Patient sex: M
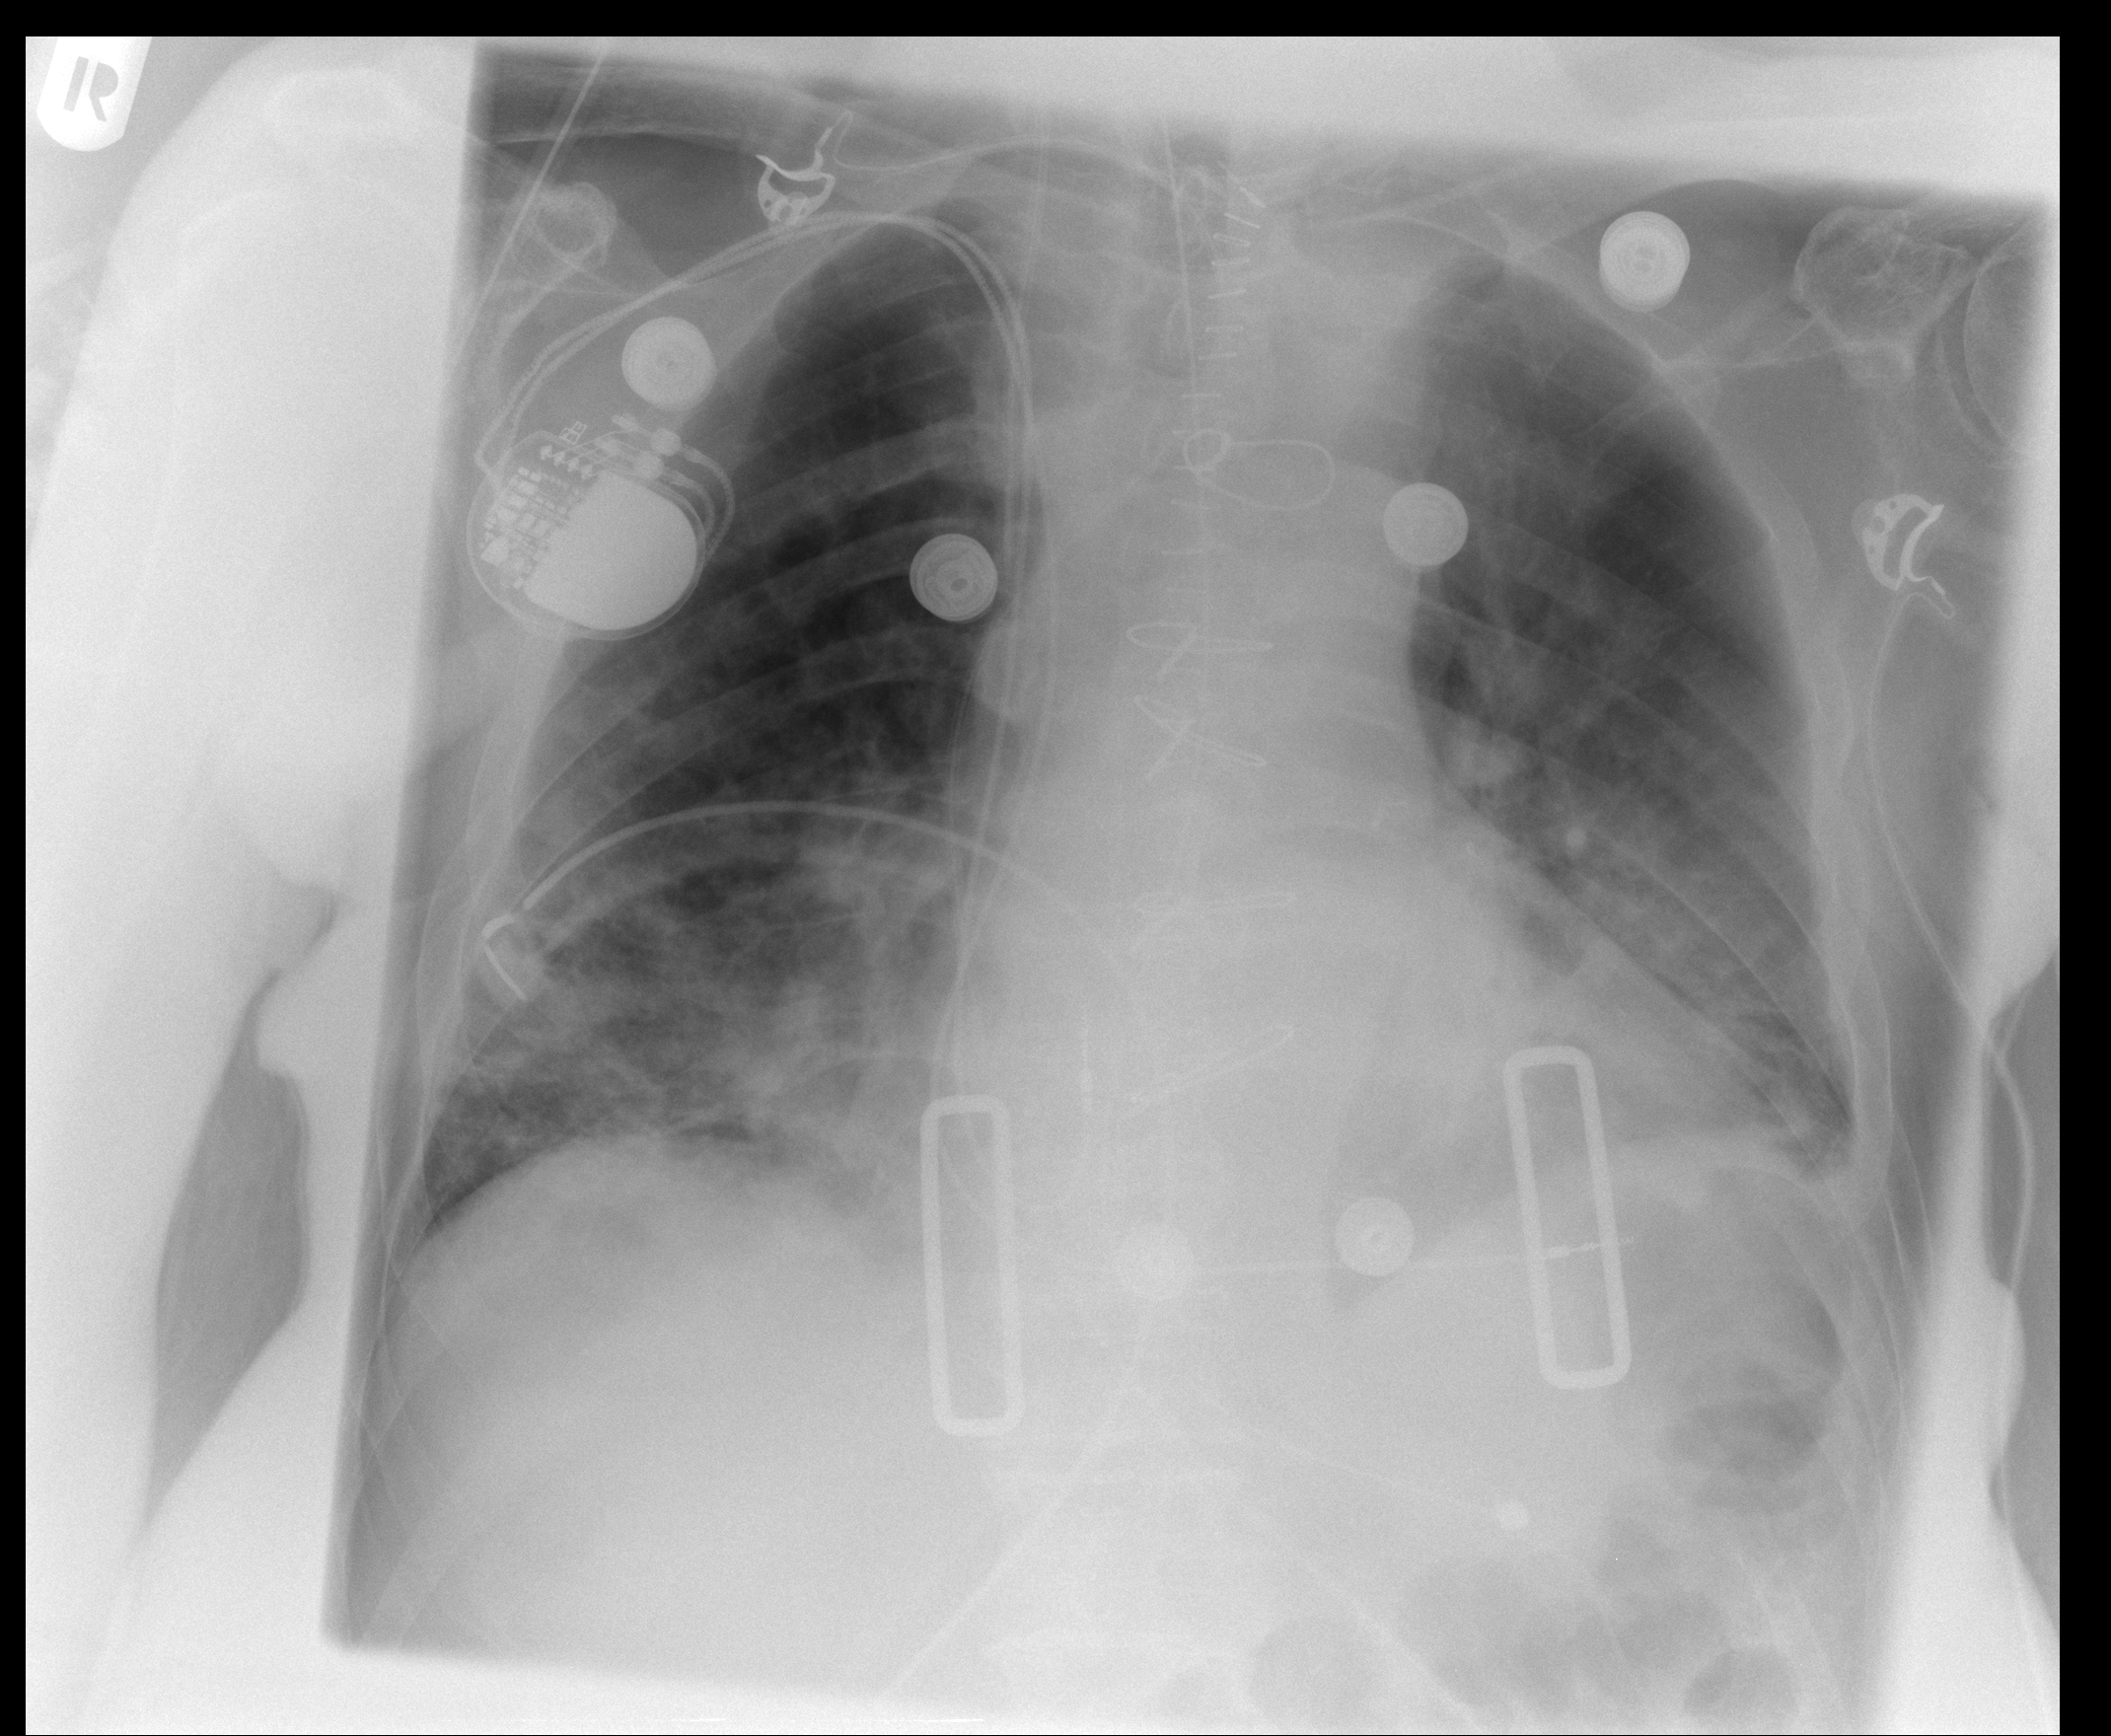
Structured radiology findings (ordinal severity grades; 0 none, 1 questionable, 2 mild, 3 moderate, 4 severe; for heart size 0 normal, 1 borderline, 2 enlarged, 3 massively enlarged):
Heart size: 2
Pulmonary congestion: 2
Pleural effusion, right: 0
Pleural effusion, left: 2
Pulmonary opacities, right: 3
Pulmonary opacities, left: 2
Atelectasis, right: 2
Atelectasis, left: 2